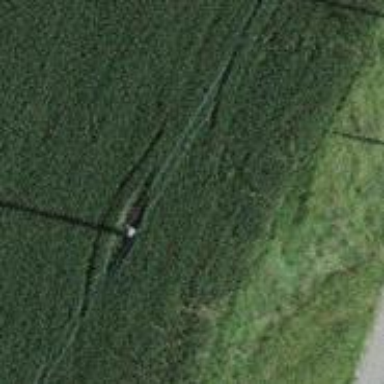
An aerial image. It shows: Power pole.